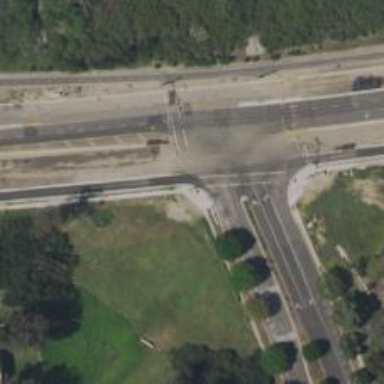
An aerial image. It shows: Crossing on cycleway.